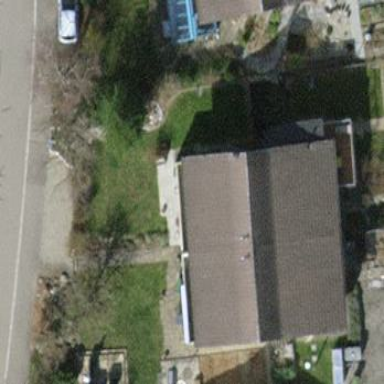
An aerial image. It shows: Semi-detached house with gabled roof.